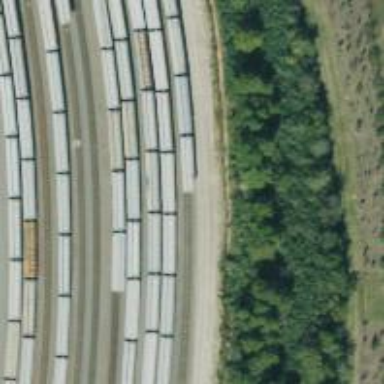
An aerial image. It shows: Railway siding with rails.